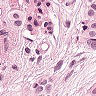
Metastatic tissue present: yes